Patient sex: M
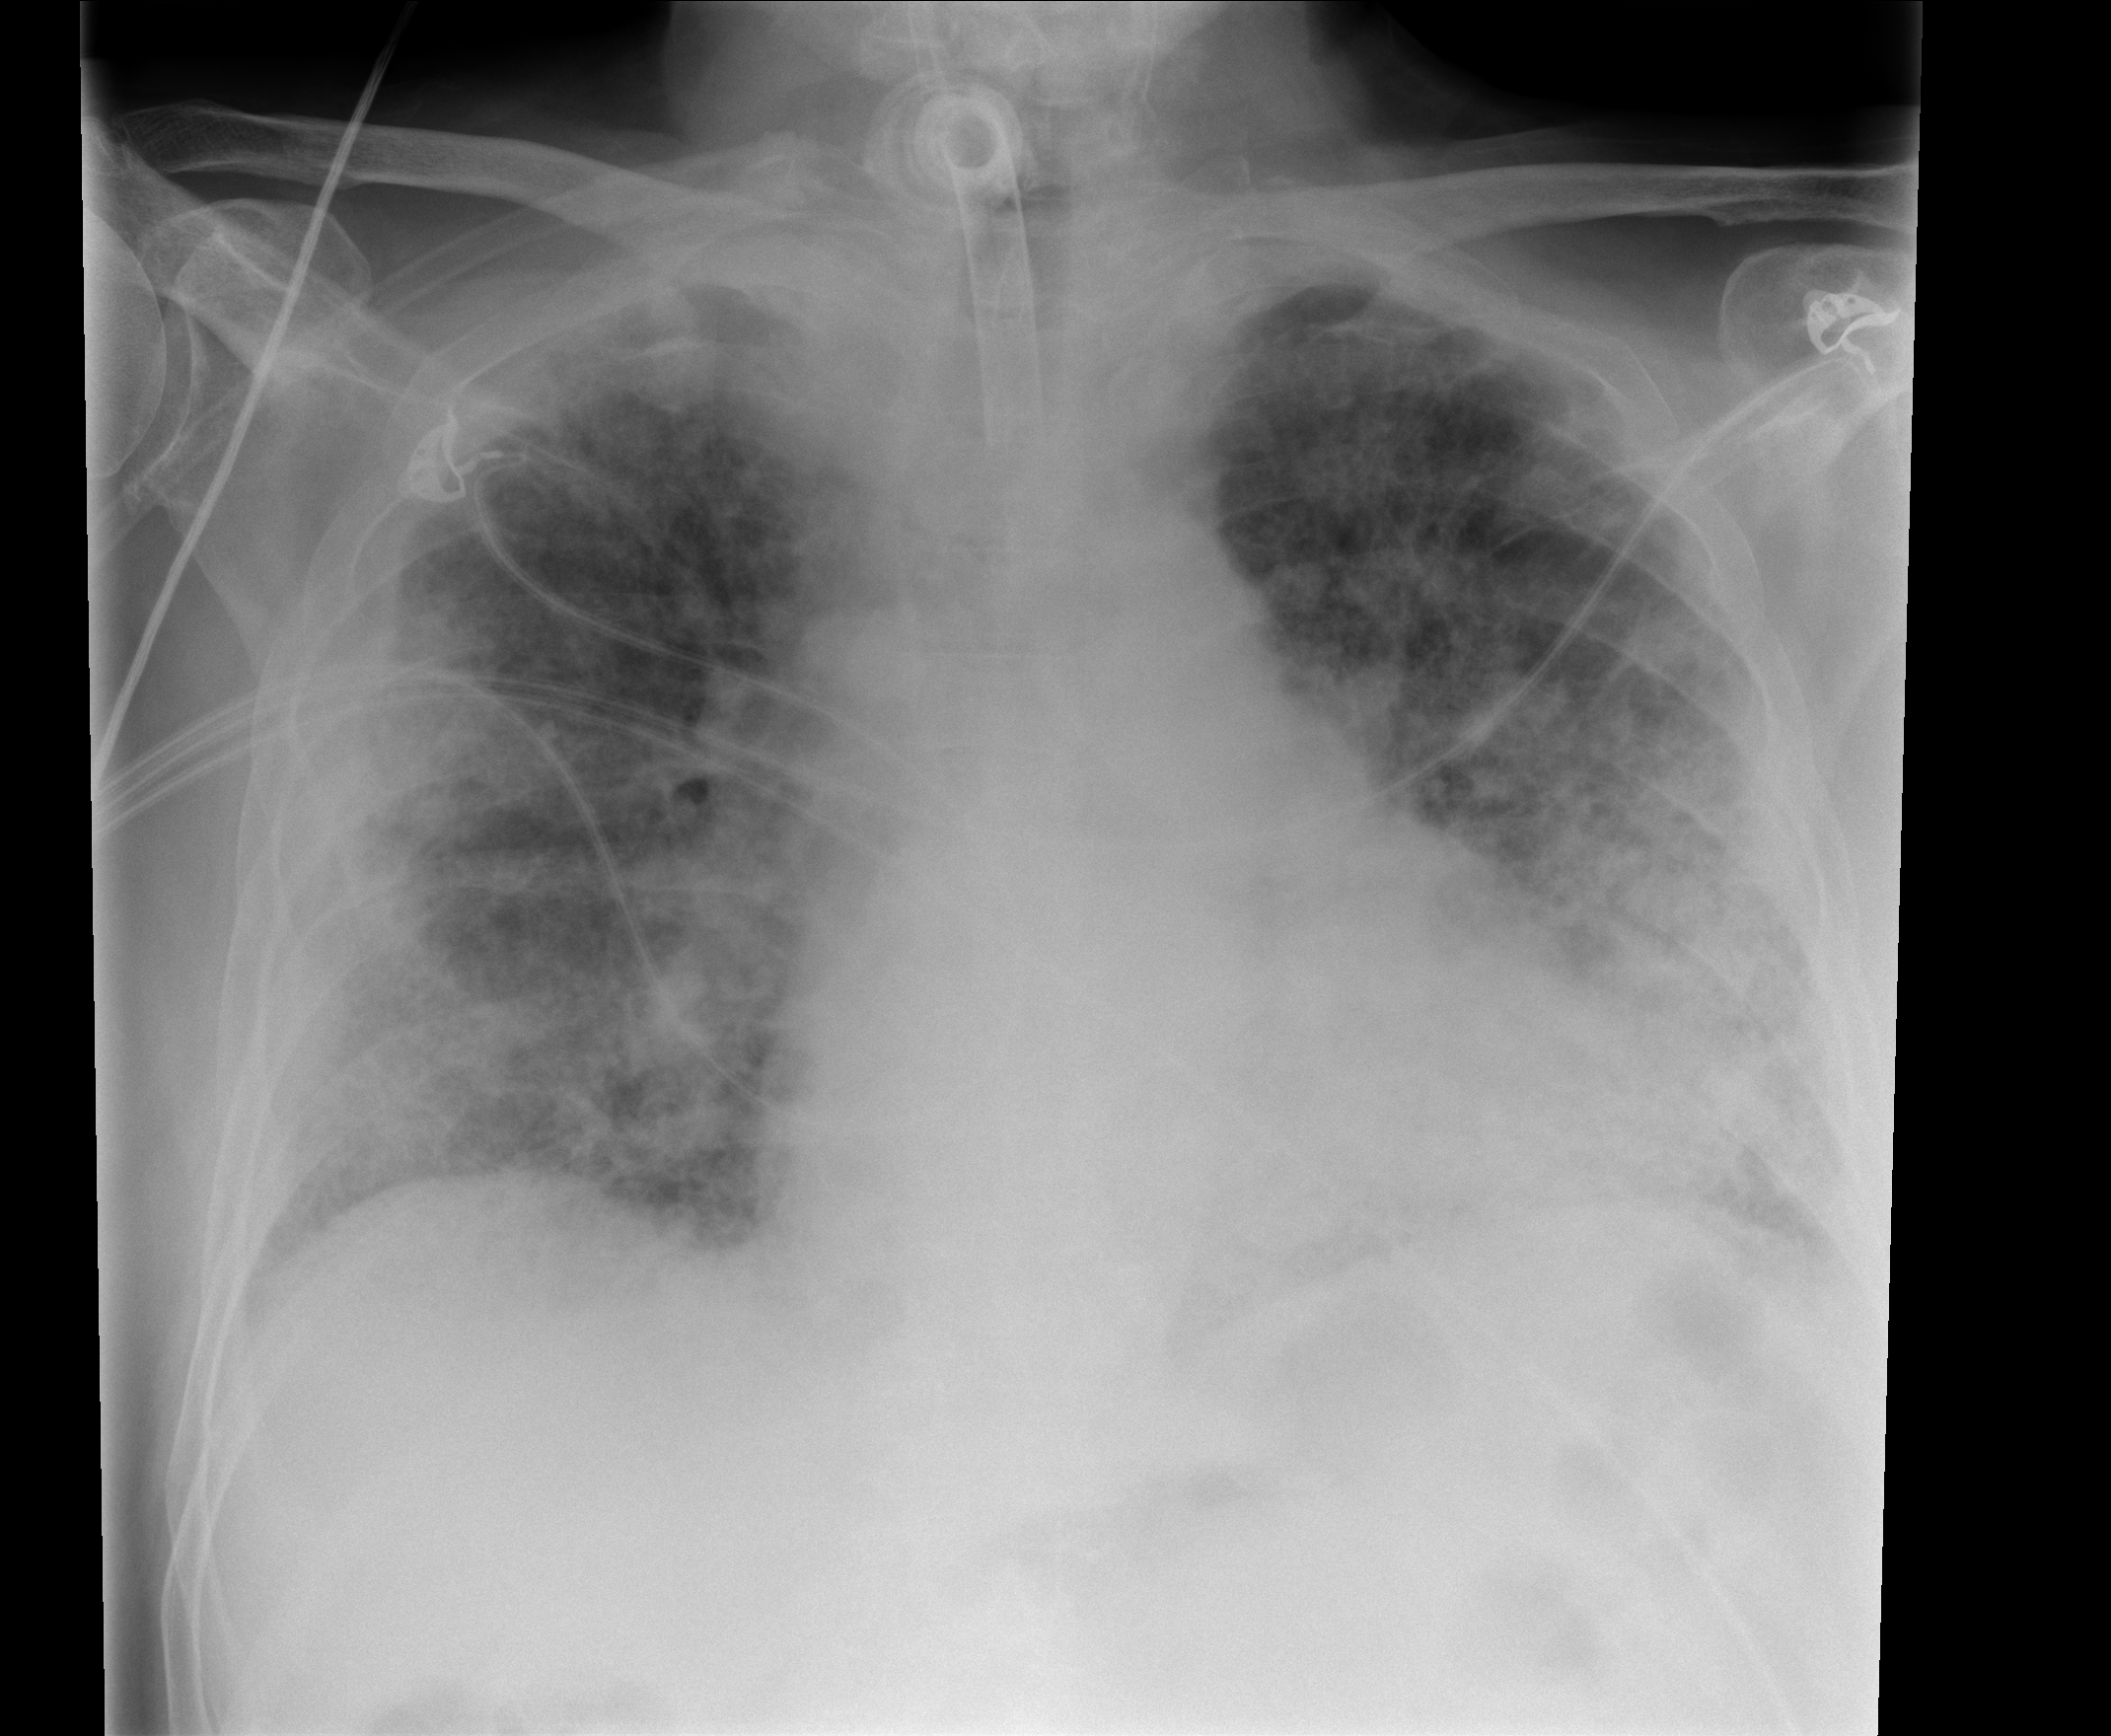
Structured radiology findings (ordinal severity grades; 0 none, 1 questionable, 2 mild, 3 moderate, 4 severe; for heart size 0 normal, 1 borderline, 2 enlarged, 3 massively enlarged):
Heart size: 3
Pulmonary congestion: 2
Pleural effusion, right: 0
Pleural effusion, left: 2
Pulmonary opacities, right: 4
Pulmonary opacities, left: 4
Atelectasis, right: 2
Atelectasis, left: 2